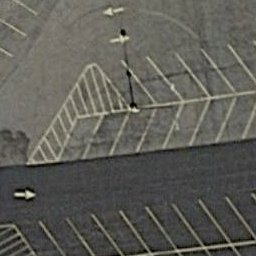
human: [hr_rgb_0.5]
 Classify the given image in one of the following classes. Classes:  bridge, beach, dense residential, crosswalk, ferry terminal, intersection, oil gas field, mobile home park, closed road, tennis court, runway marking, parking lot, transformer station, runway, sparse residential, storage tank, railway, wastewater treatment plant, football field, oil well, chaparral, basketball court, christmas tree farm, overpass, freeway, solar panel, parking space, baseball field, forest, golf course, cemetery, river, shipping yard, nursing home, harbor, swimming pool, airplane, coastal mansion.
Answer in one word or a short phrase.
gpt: parking space